Current action and preconditions to check: trajectory_clear

Your task: For each precondition in the list above, predict whether it will hold at this action.

Consider the current scene as observed from the mobile robot's camera, and analyze the predicted future states of all dynamic agents (e.g., people, animals, vehicles, or any moving entities) within the NEXT SECOND.

IMPORTANT: Only answer "very likely" if you are absolutely certain—based on strong, clear evidence—that a dynamic agent will violate the precondition in the predicted future state. Do NOT answer "very likely" for unlikely, ambiguous, or low-probability risks.

Ask yourself for each precondition: Is there a high probability, with clear and convincing evidence, that the predicted future states of any dynamic agent will interfere with the predicted future state of the currently executing action within the NEXT SECOND, causing that precondition to fail?

Assess the risk level based on these predictions. Use "likely" or "very likely" if motions create a clear risk of interference.

Use "neutral" or "improbable" if agents are nearby but their predicted paths are clearly diverging or non-conflicting.

Failure Risk Categories: "very improbable", "improbable", "neutral", "likely", "very likely"

Answer Format: Output ONLY the probability_of_failure value from these categories: "very improbable", "improbable", "neutral", "likely", "very likely"

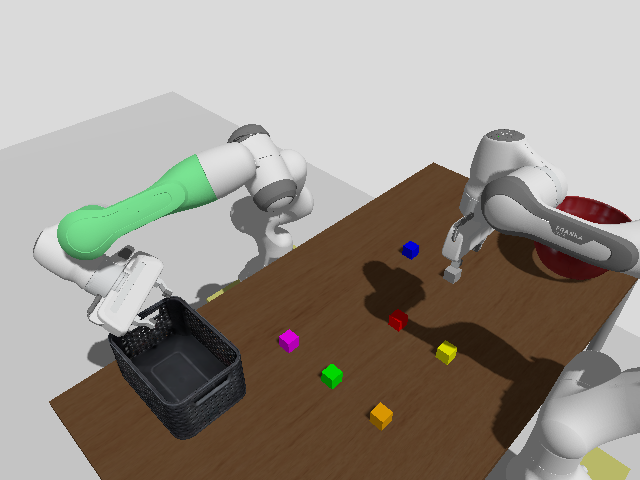

Answer: very improbable